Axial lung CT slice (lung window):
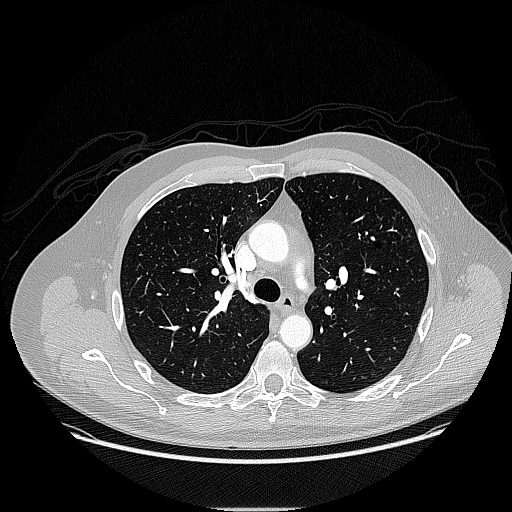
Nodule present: no